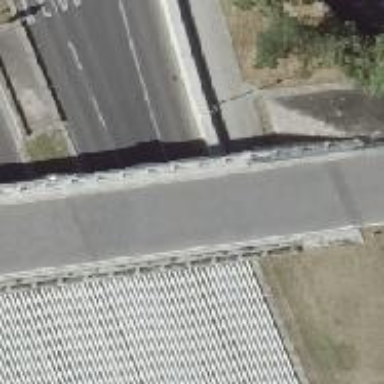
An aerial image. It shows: Asphalt road tunnel.